Field crop: tomato
Growth stage: 1
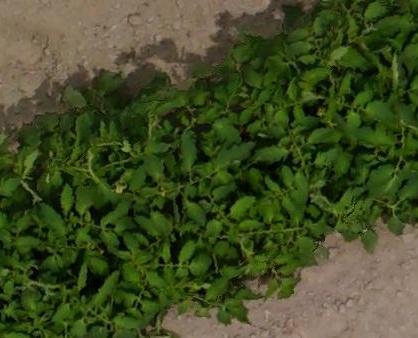
Species: tomato